Field crop: maize
Growth stage: 2
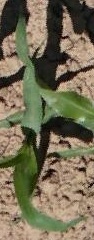
Species: maize